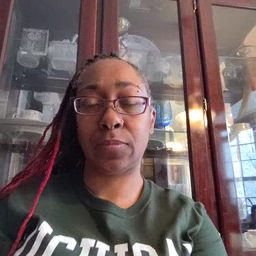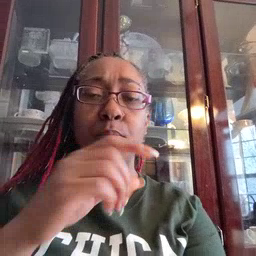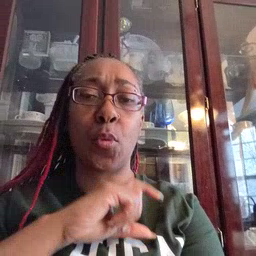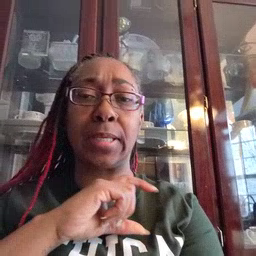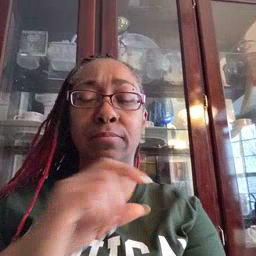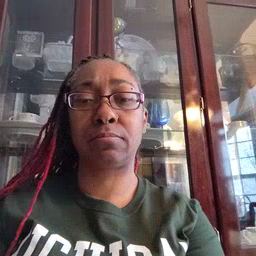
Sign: police